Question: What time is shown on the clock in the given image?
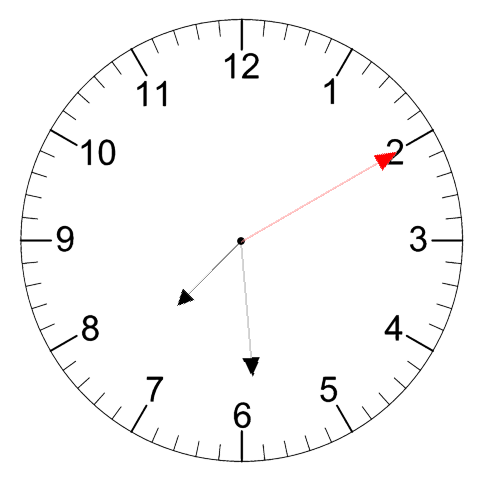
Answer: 07:29:10